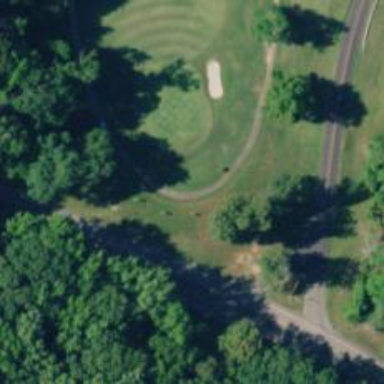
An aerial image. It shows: Path designated for golf carts.